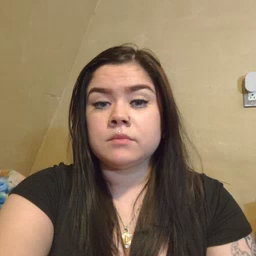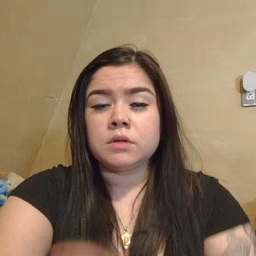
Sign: doll